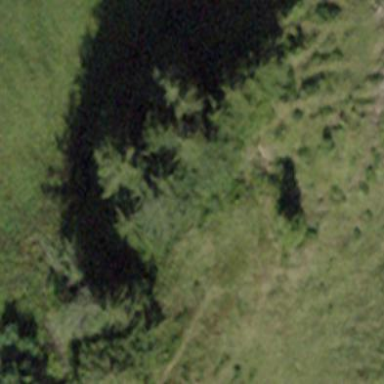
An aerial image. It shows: Forest area.